Aerial crown-view tile of a tropical tree (Barro Colorado Island, Panama), acquired 20241216:
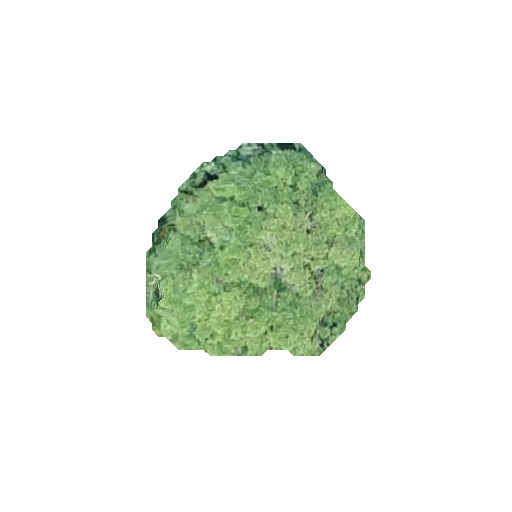
Species: Alseis blackiana
GBIF accepted scientific name: Alseis blackiana
Crown area: 54.243 m²